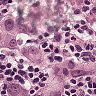
Metastatic tissue present: yes